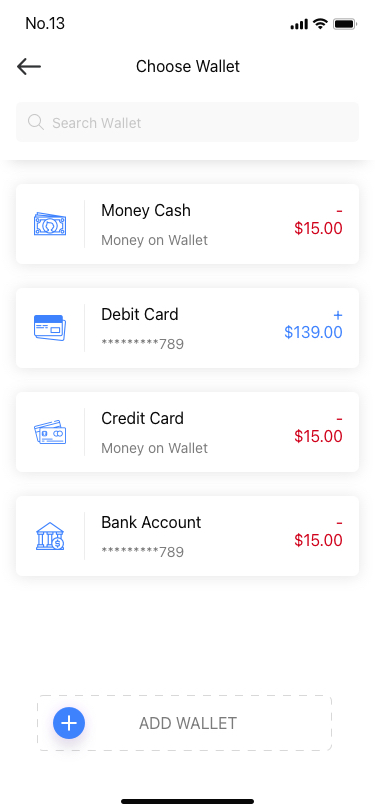
Text in this UI design:
- $15.00
Money on Wallet
Money Cash
- $15.00
Money on Wallet
Credit Card
+ $139.00
*********789
Debit Card
- $15.00
*********789
Bank Account
Choose Wallet
Search Wallet